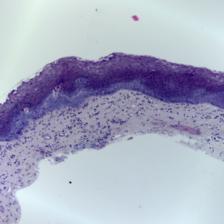
Diagnosis: Normal